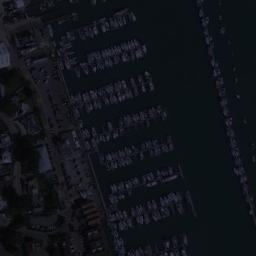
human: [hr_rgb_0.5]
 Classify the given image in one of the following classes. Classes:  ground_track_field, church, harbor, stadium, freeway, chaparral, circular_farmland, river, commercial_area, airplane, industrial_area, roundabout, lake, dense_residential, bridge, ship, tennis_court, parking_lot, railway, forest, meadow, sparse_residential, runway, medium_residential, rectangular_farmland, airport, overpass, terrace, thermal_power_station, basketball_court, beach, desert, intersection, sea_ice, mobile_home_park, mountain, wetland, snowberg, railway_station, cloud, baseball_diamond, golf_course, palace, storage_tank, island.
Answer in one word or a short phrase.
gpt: harbor